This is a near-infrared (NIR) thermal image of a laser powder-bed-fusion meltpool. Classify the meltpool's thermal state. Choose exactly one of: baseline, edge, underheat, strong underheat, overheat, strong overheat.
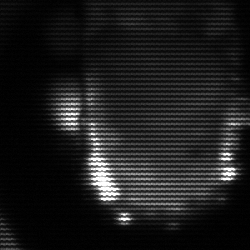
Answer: baseline